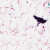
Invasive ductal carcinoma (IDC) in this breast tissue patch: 0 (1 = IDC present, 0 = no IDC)